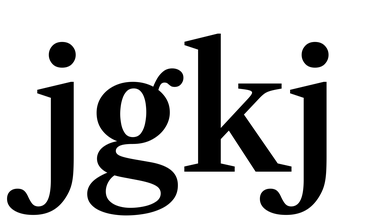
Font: LibreCaslonText_SemiBold